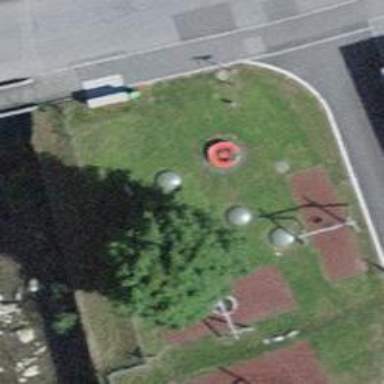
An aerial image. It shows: Playground area for leisure activities on the land.